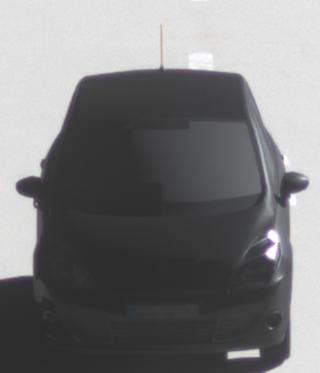
Make: Renault
Model: Scénic 1.6 16V 110
Detailed model: Scénic (III)
Model produced from: 2009/06
Model produced until: 2010/08
Doors: 5
Color: black
Road condition: dry road
Daytime: morning or afternoon
Contrast: high contrast